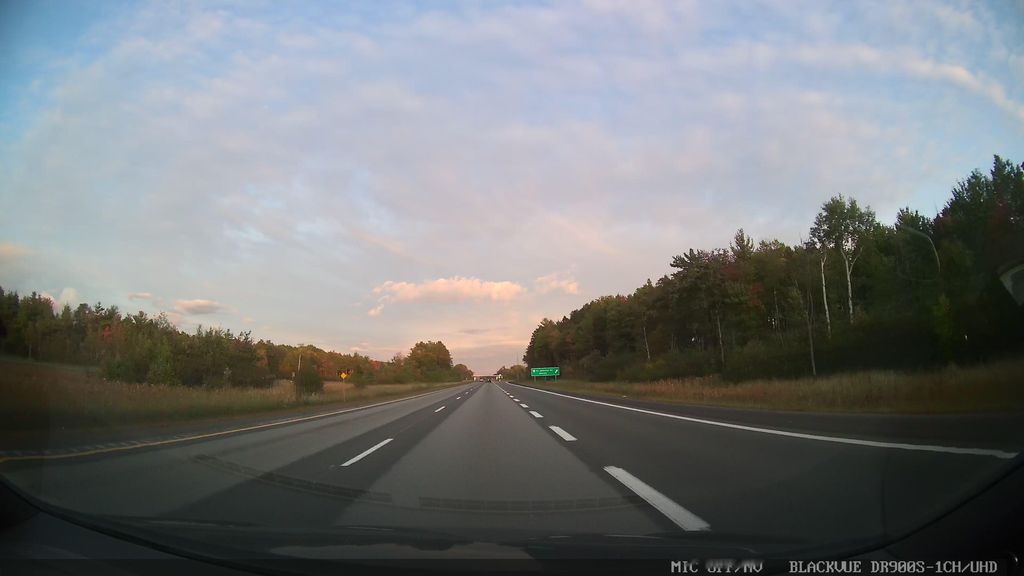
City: ottawa-gatineau